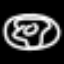
Label: donut